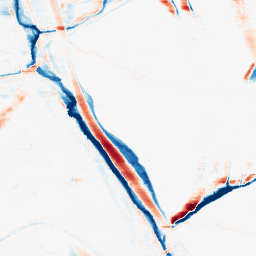
Category: morphological
Decomposition family: morphological_rect
Decomposition parameters: operation: average
width: 20
height: 5
Upsampling method: quartic
Upsampling parameters: scale: 8
Upsampling scale: 8